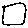
Label: square